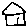
Label: house